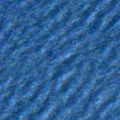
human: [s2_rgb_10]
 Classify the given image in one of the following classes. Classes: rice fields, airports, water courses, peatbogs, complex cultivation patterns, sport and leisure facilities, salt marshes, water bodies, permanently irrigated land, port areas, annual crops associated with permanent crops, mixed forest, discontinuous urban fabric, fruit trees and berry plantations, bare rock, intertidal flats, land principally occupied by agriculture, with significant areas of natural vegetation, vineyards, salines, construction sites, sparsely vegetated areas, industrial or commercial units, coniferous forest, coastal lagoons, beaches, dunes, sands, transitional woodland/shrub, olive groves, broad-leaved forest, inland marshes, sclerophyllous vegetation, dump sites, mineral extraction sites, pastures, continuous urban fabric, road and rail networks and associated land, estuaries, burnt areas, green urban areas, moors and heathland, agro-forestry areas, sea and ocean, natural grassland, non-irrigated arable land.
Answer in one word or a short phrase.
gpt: sea and ocean